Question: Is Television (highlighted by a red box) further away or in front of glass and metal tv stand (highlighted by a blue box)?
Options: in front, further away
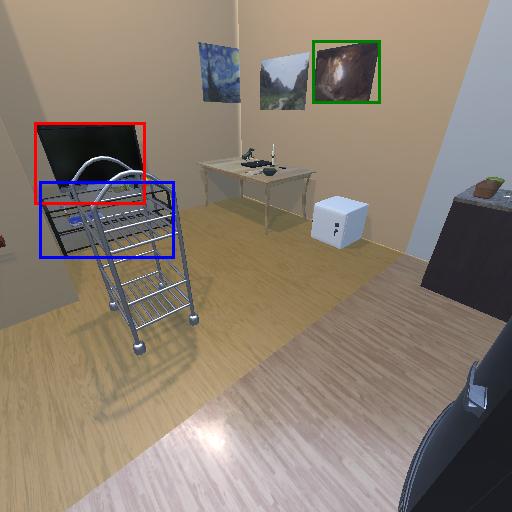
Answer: in front